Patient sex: F
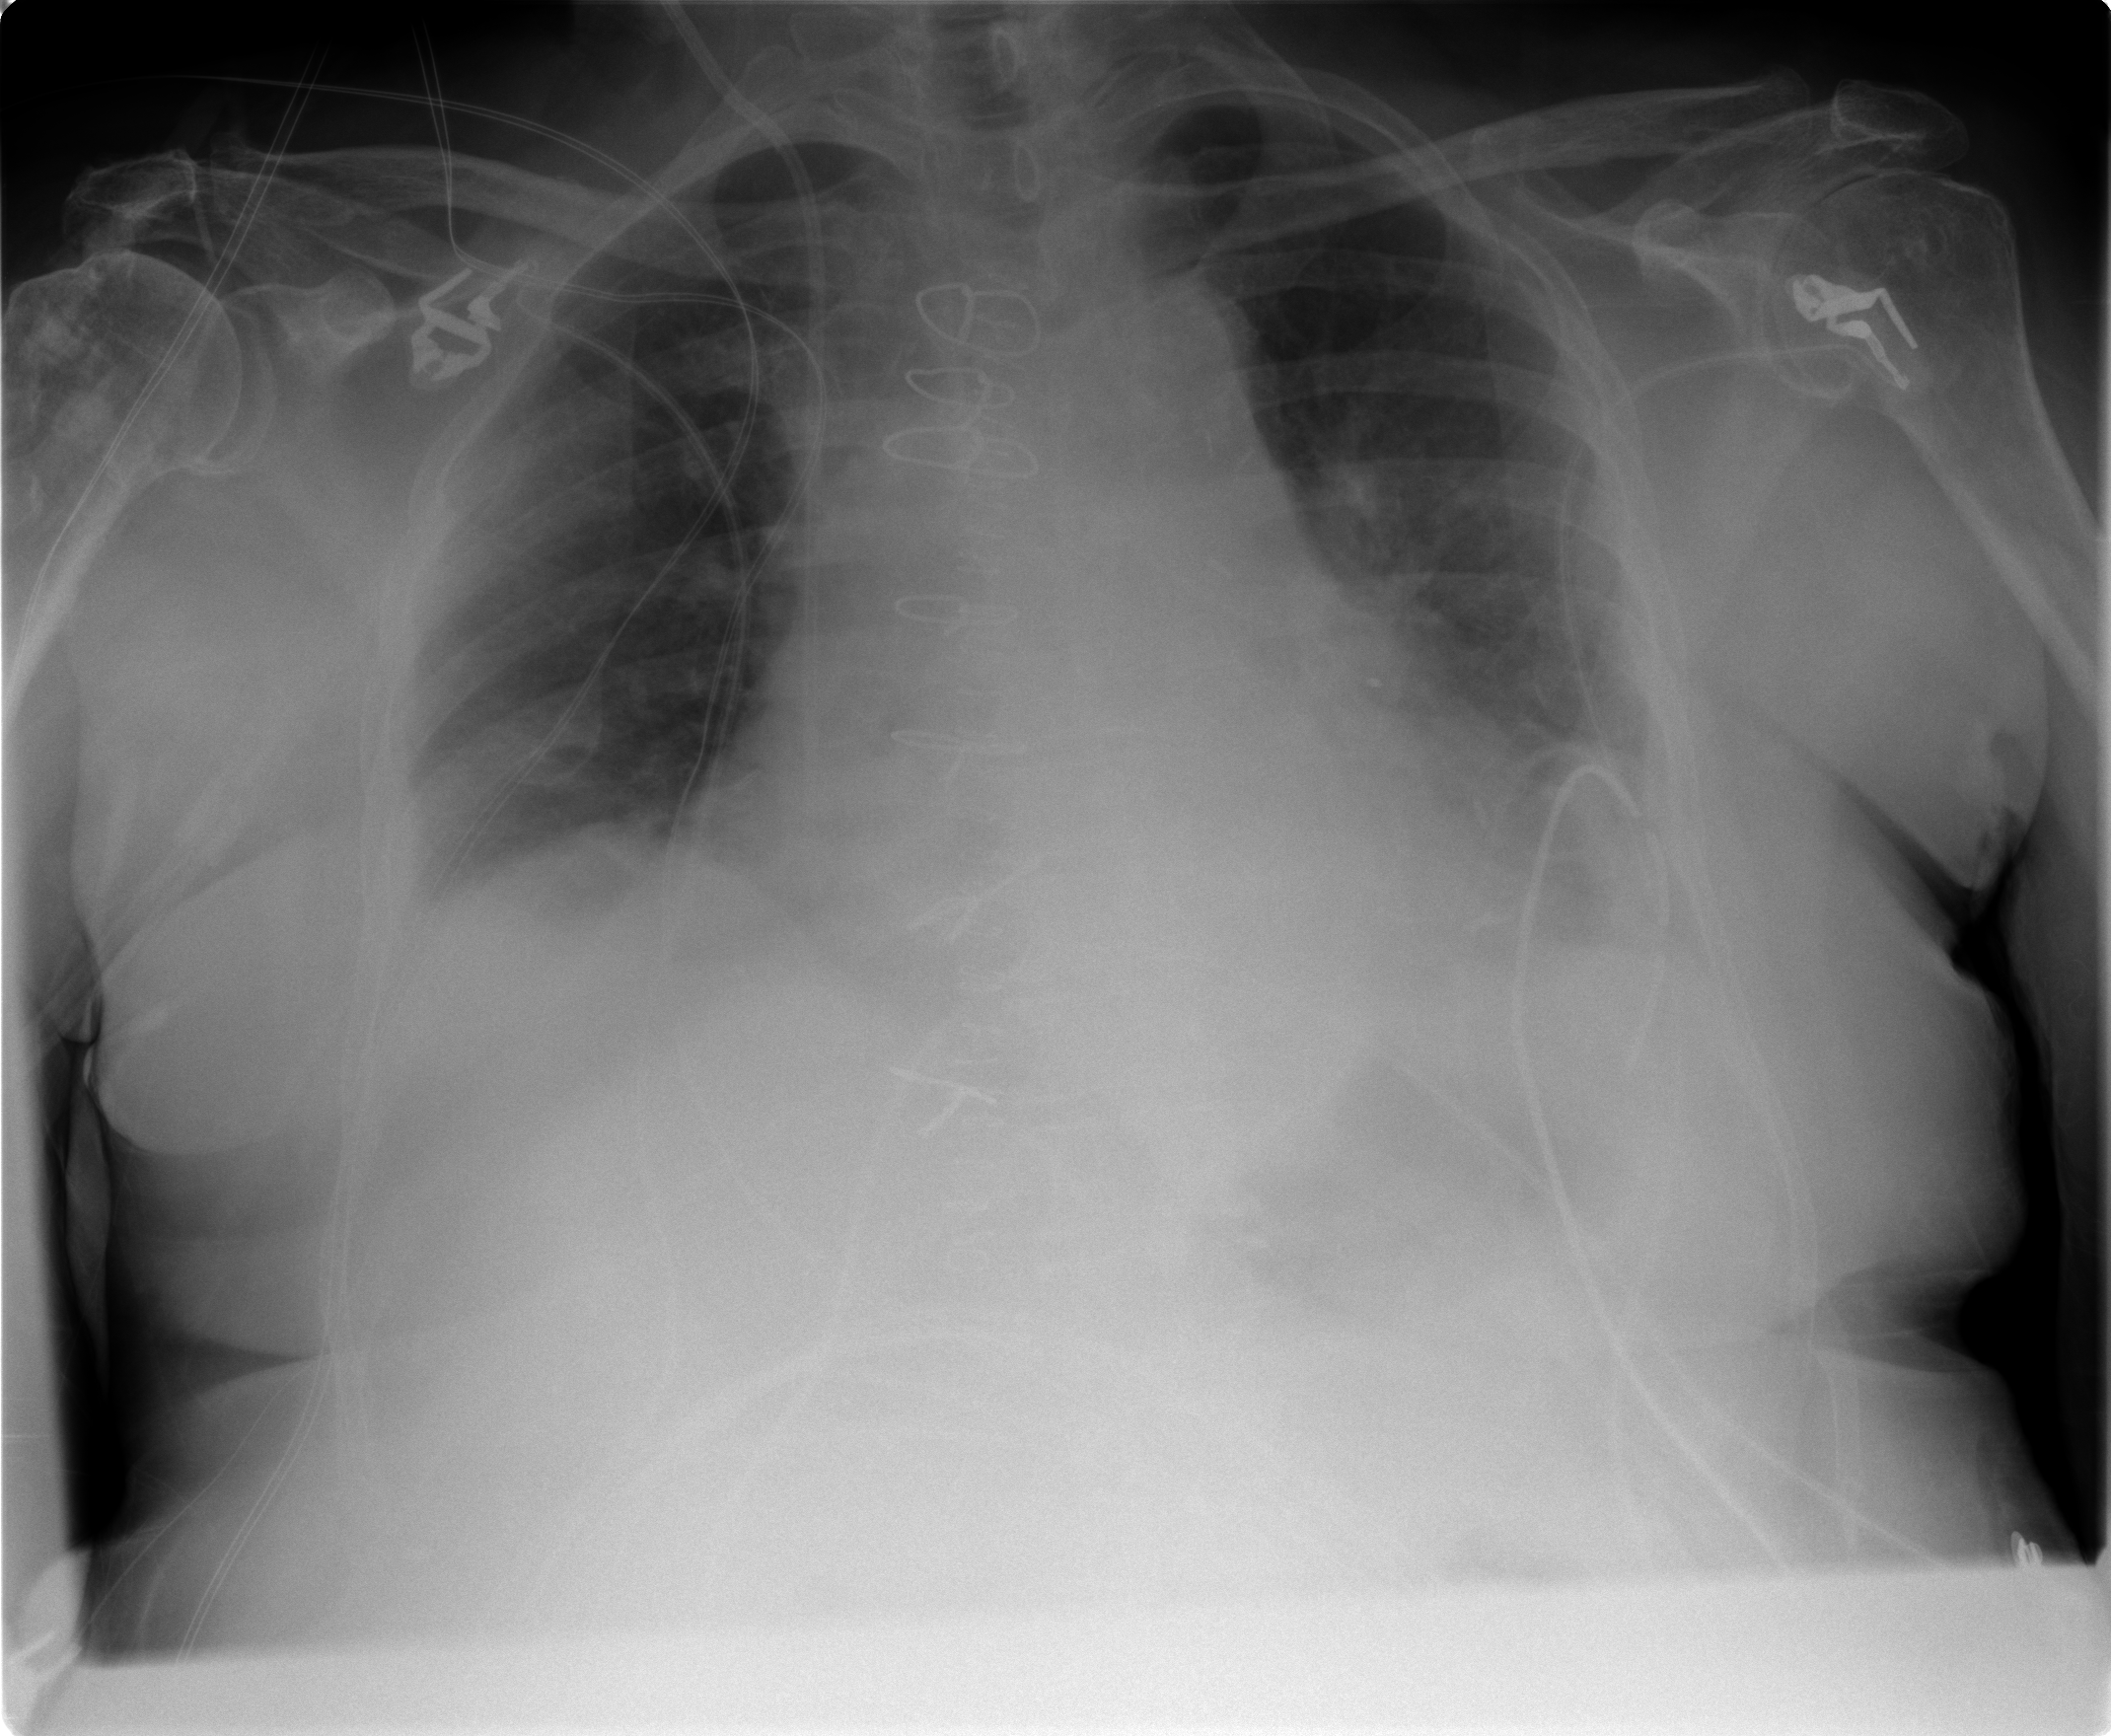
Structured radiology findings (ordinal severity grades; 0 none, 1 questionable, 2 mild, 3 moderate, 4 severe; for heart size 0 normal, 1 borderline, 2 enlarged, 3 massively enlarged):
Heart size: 2
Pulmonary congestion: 0
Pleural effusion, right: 2
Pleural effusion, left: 0
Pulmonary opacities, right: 0
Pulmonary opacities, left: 0
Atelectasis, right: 1
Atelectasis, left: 2